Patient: sex M, age 65
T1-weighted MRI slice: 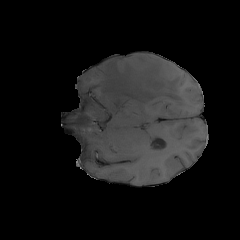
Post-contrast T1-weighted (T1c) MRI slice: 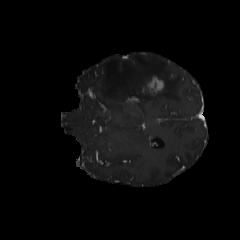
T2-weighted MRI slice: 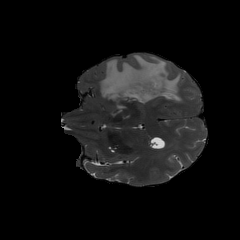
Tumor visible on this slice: yes
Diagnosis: Glioblastoma, IDH-wildtype
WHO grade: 4